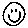
Label: smiley face